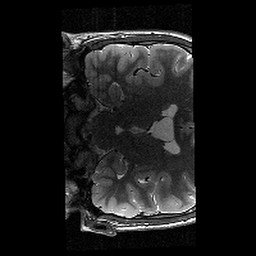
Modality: T2w
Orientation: coronal
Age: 12
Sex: male
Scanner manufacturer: siemens
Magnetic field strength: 3 T
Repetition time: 9.23 s
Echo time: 0.067 s